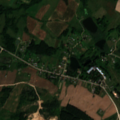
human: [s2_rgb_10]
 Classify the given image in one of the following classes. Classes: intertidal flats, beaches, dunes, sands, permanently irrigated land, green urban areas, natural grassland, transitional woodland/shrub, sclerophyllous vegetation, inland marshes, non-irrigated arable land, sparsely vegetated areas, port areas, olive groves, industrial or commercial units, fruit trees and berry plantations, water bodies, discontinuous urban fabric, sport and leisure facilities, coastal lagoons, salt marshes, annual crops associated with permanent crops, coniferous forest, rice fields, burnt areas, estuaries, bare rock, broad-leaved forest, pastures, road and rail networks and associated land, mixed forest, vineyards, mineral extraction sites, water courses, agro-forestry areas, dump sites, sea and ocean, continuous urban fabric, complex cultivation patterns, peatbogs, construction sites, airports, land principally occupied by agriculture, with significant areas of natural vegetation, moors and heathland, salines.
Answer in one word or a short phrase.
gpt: discontinuous urban fabric, non-irrigated arable land, complex cultivation patterns, land principally occupied by agriculture, with significant areas of natural vegetation, coniferous forest, transitional woodland/shrub